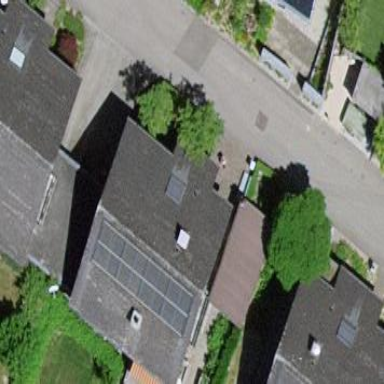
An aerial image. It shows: Residential building.